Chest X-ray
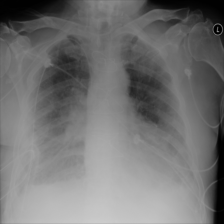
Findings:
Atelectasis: negative
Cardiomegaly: negative
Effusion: positive
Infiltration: positive
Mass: negative
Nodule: negative
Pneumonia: negative
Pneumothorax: negative
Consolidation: negative
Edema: negative
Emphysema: negative
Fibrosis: negative
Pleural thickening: negative
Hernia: negative